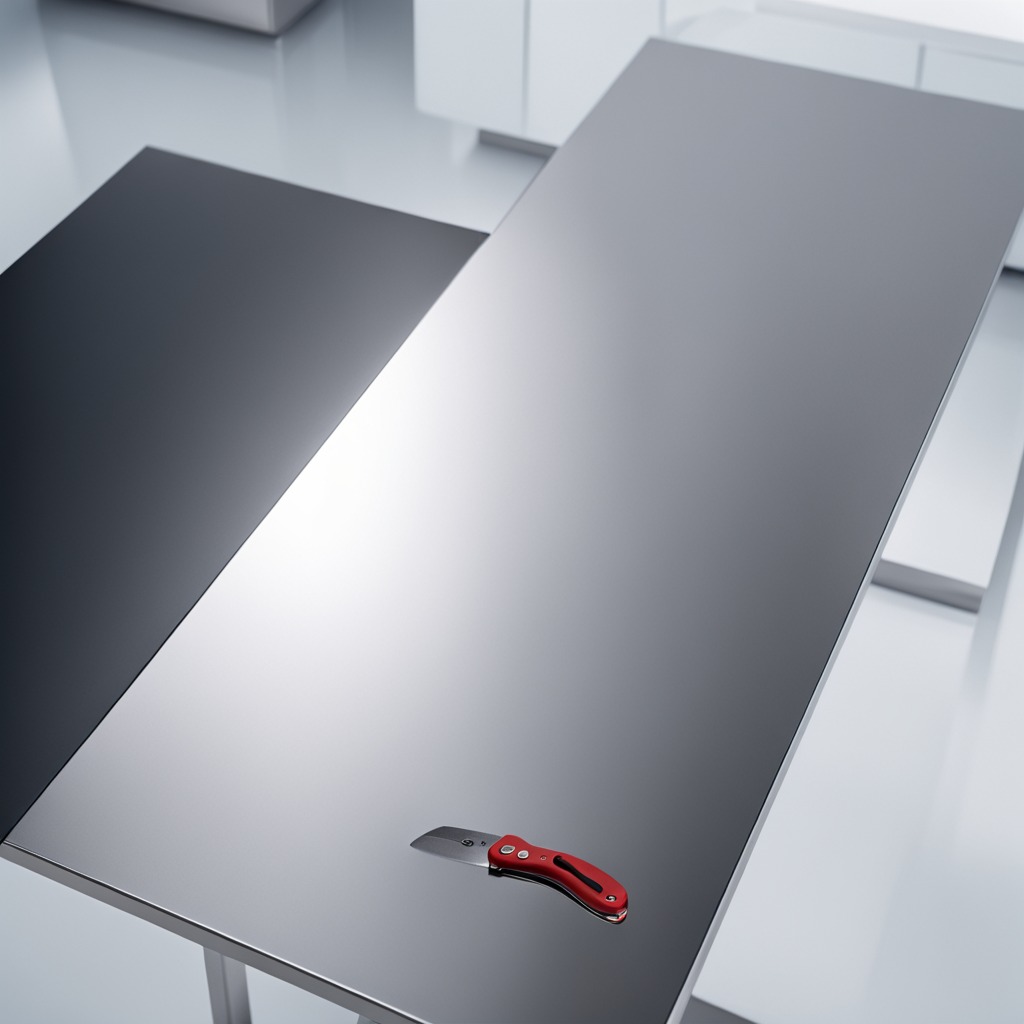
A utility knife lies on a stainless steel table in a high-end prototyping lab.